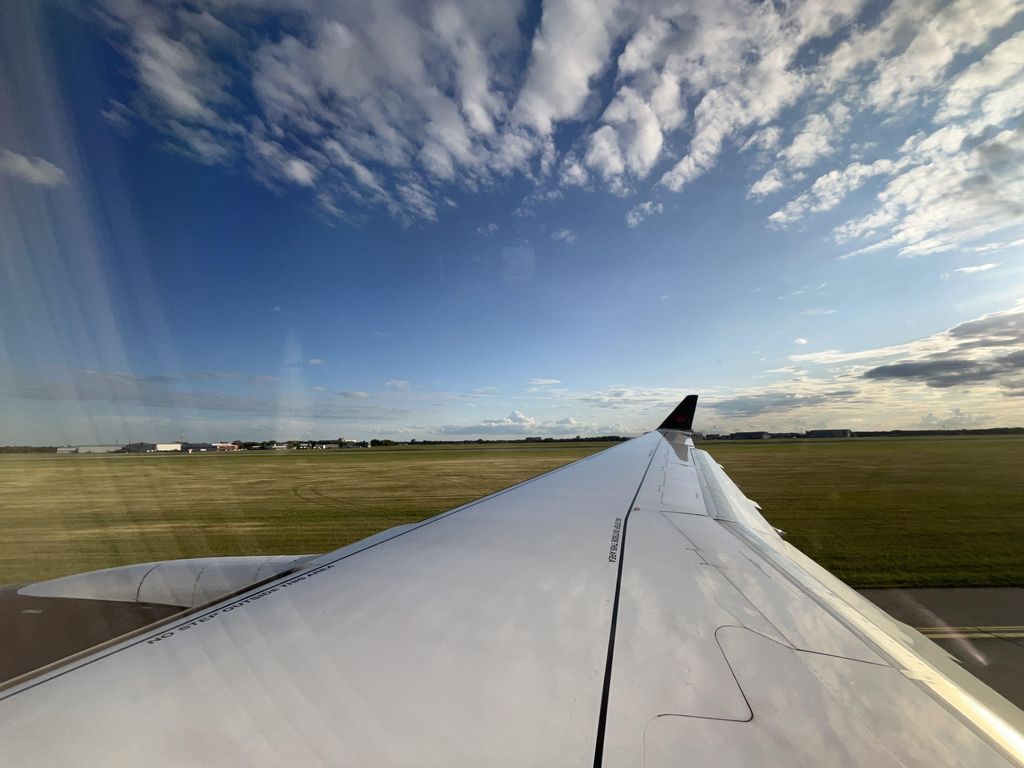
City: winnipeg